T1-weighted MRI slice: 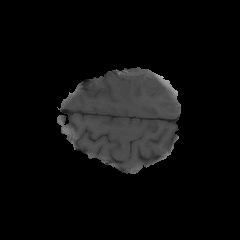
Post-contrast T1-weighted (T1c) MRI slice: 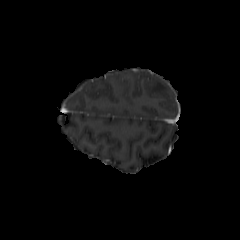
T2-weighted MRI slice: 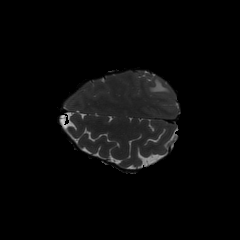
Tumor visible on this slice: yes